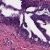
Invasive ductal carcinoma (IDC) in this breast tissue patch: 0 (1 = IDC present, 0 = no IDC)